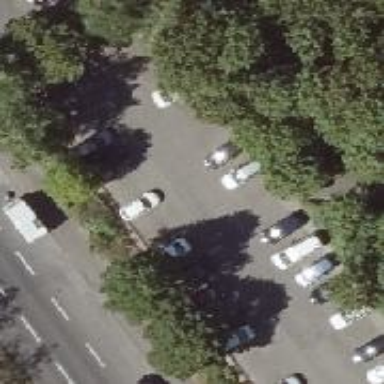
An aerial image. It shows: Asphalt parking aisle along service road.